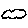
Label: cloud